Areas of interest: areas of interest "Vicolo Joyland"
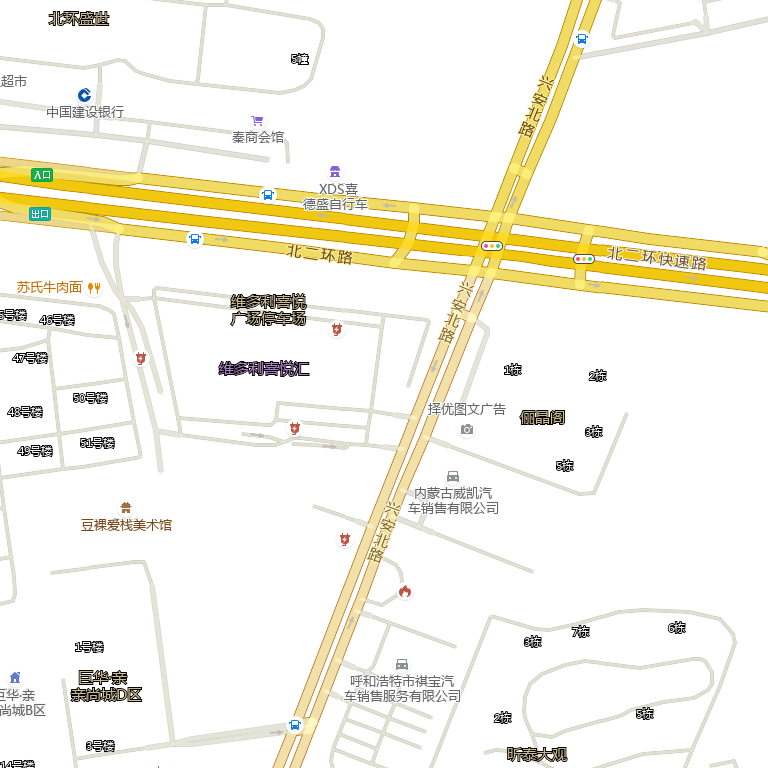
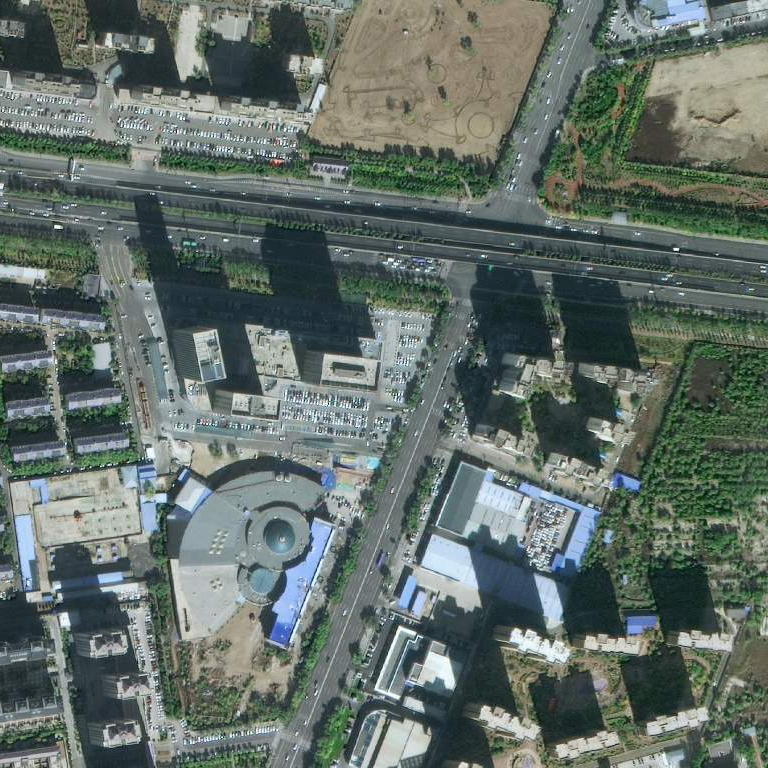